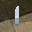
Label: 1